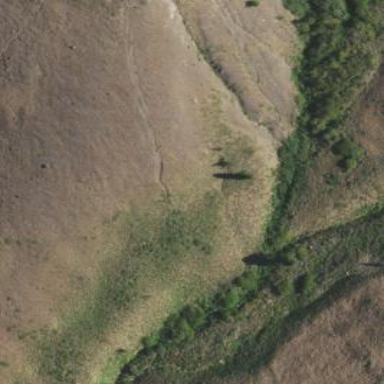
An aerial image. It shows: Wet meadow with wooded vegetation.